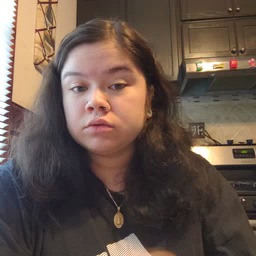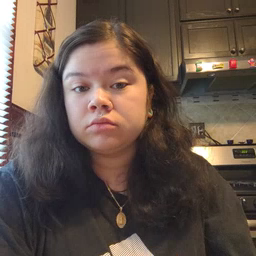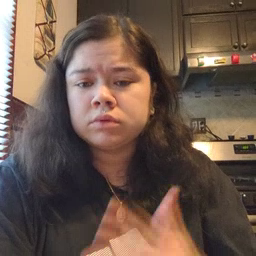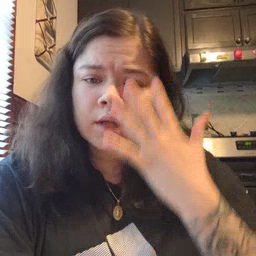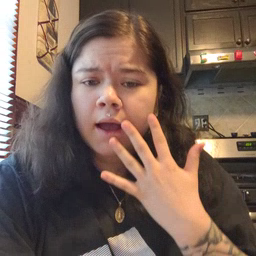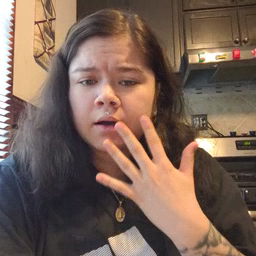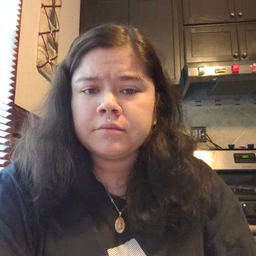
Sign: sad